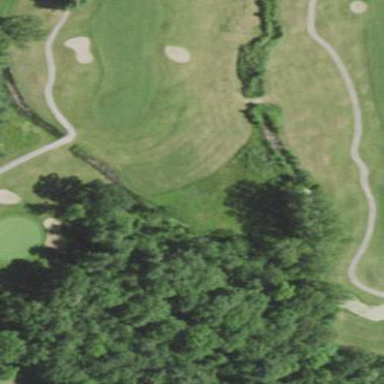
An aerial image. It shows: Scenic view of water hazard on golf course. The natural water feature adds beauty to the landscape.